Question: Things are sort of working but, for some reason, I can't get the user_id into the URL, all I get is a literal ":user_id" like so:

here is the code in the my users.js route file
'''
var main = require('../main');
exports.getAllUsers = function(req, res) {
var db = main.db();
db.collection('users').find().toArray(function(err, items) {
res.json(items);
});
};
exports.routeUserToTheirHome = function(req, res, next) {
res.json(req.user);
};
'''
and here is the code in my main.js file:
'''
app.param('user_id', function(req, res, next, user_id) {
// typically we might sanity check that user_id is of the right format
User.find(user_id, function(err, user) {
if (err) {
return next(err);
}
if (!user) {
return new Error("no user matched");
}
req.user = user;
next();
});
});
app.use('/users/:user_id/home', users.routeUserToTheirHome);
'''
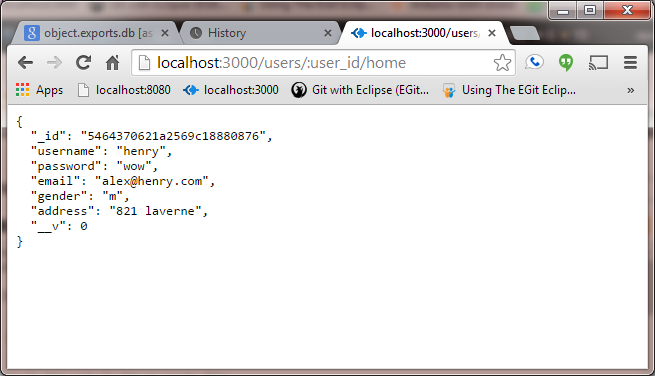
Answer: I figured out what the problem was, it was that I had this:
'''
app.post('/login', passport.authenticate('local', {
successRedirect : 'users/:user_id/home',
failureRedirect : '/login',
failureFlash : true
}), function(req, res, next) {
next();
});
'''
when in fact, I needed this:
'''
app.post('/login', passport.authenticate('local', {
successRedirect : 'users/' + '5464370621a2569c18880876' +'/home',
failureRedirect : '/login',
failureFlash : true
}), function(req, res, next) {
next();
});
'''
clearly I don't know what I am doing. The question now is, where do I get the user_id from, instead of hardcoding it?
here is the solution:
'''
app.post('/login', passport.authenticate('local', {
failureRedirect : '/login',
failureFlash : true
}), function(req, res, next) {
res.redirect('users/' + req.user._id +'/home');
next();
});
'''